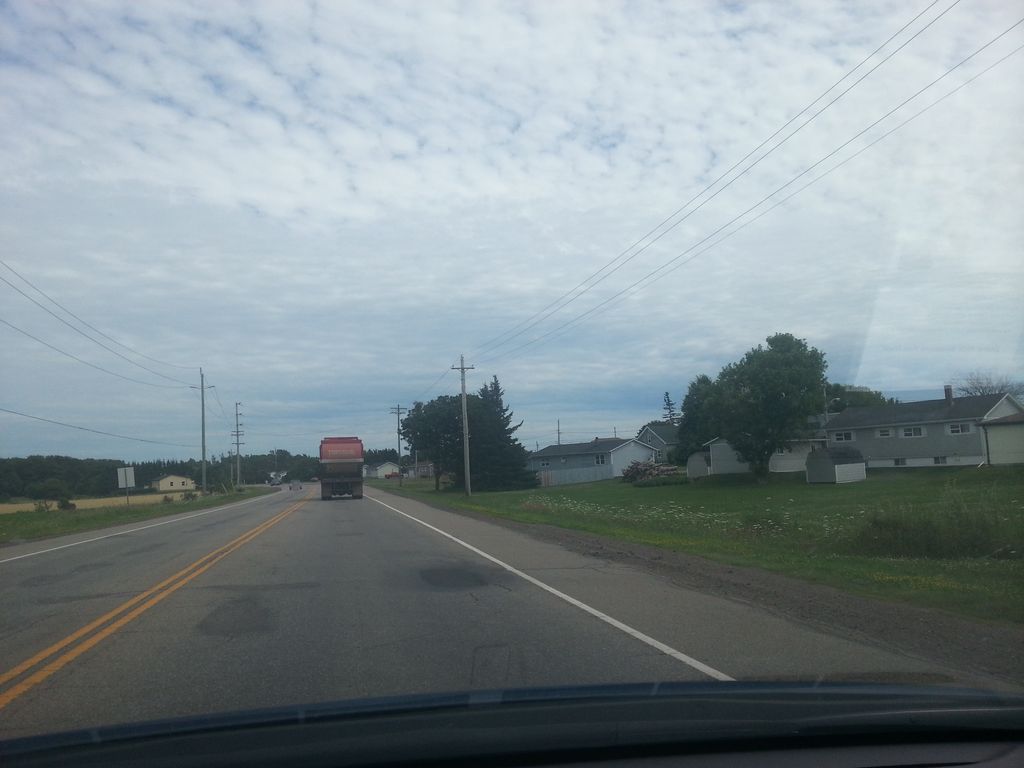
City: charlottetown